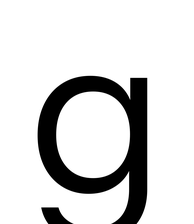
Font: InstrumentSans_Regular